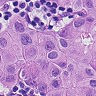
Metastatic tissue present: yes